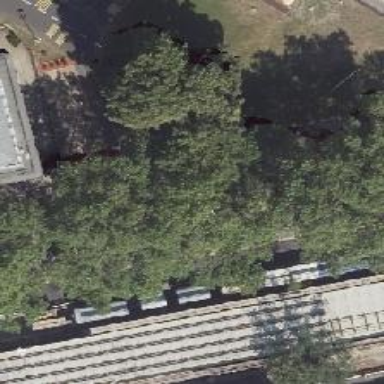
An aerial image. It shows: Avenue lined with deciduous broadleaved trees.